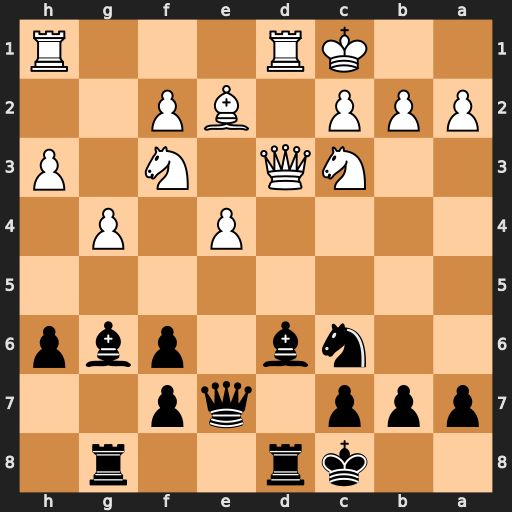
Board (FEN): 2kr2r1/ppp1qp2/2nb1pbp/8/4P1P1/2NQ1N1P/PPP1BP2/2KR3R
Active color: b
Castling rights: -
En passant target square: -
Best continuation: Bf4+ Kb1 Rxd3